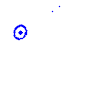
Particle: proton